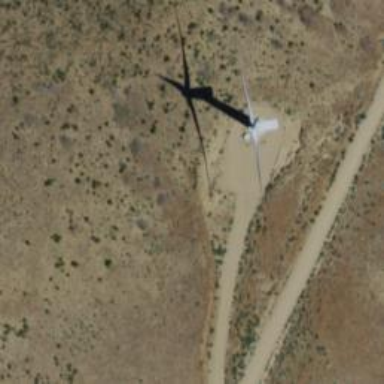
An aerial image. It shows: Wind generator powered by wind. The generator type is horizontal axis and it uses wind turbines.